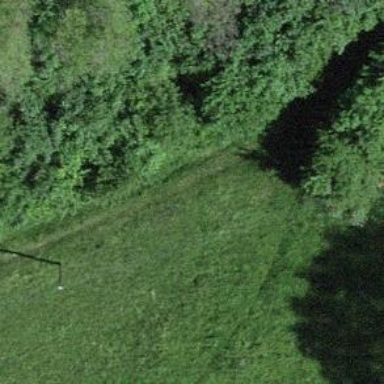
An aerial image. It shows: Path with ground surface. The track type is grade 5.